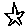
Label: star